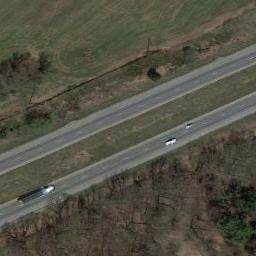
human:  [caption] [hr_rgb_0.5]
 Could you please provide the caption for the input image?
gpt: There are fewer cars on the left highway than on the right .

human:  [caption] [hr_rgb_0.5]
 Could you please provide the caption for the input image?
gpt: Two straight freeways go through the lawn with some trees .

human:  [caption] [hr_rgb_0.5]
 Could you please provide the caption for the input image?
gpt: The freeway is surrounded by a large green lawn and withered trees, And there are three cars of different sizes on the freeway .

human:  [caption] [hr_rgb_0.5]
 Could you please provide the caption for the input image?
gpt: The freeway goes through the grass with some cars .

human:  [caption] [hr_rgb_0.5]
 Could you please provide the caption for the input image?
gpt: There are lawns and some withered trees beside the freeway .